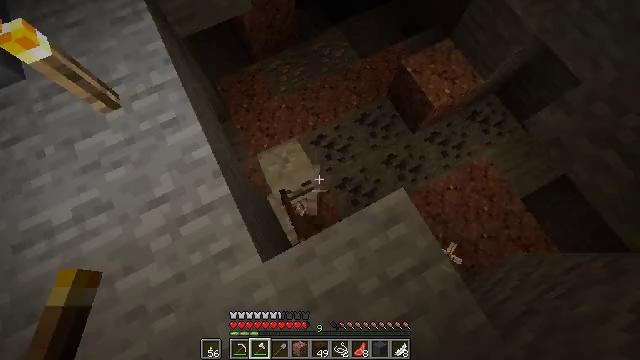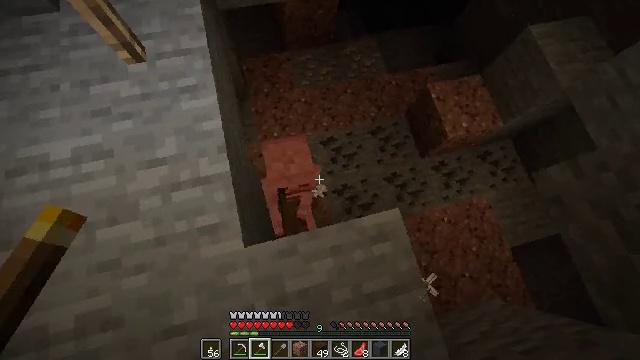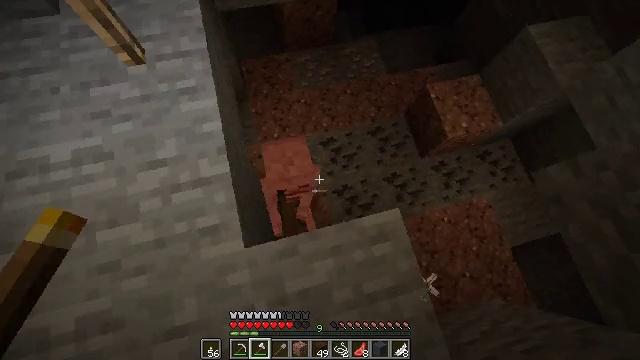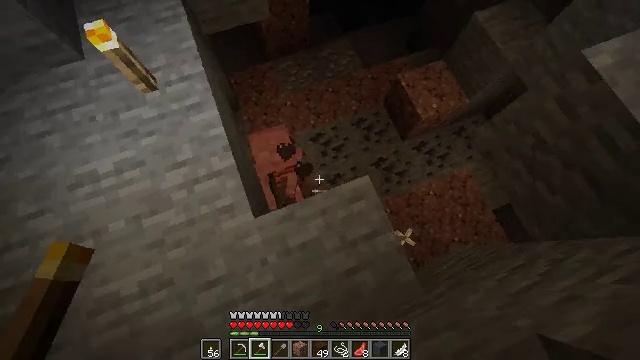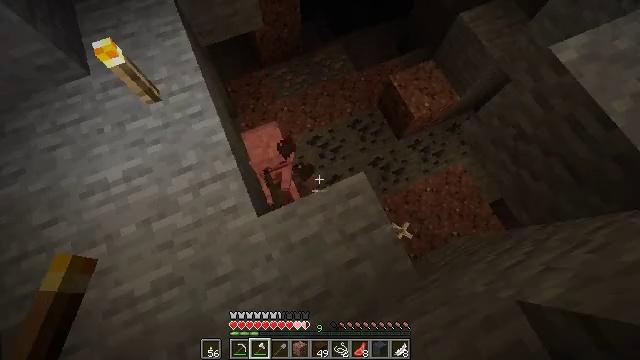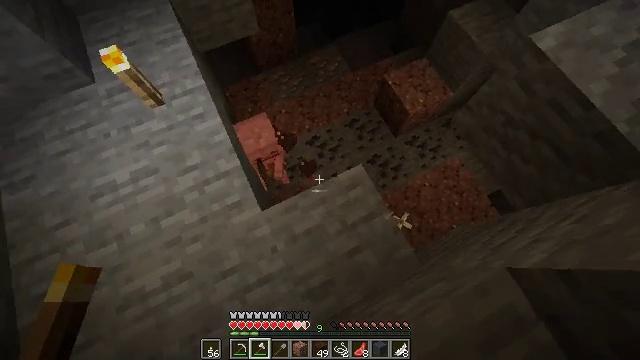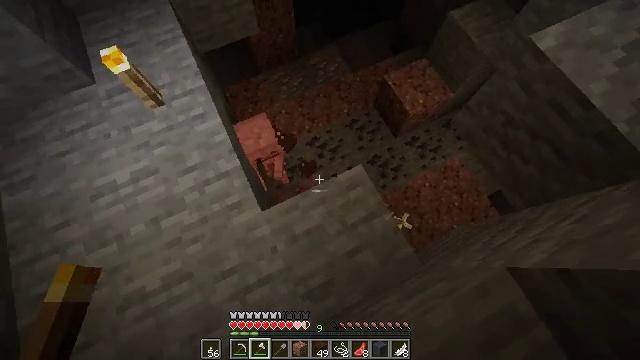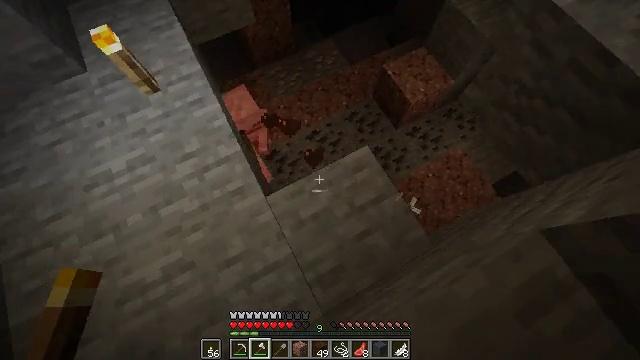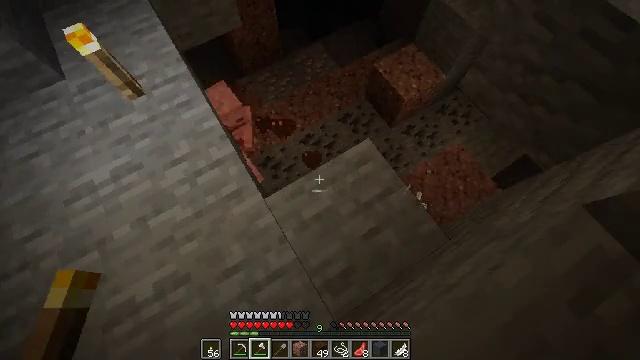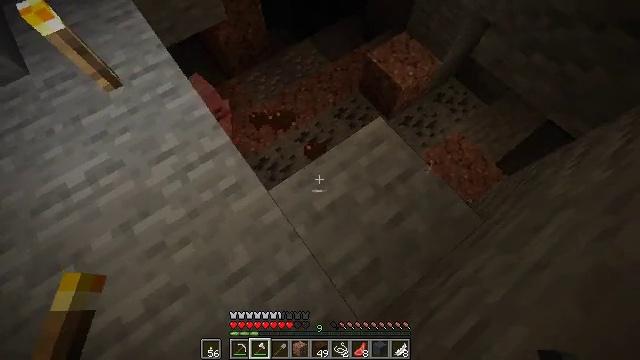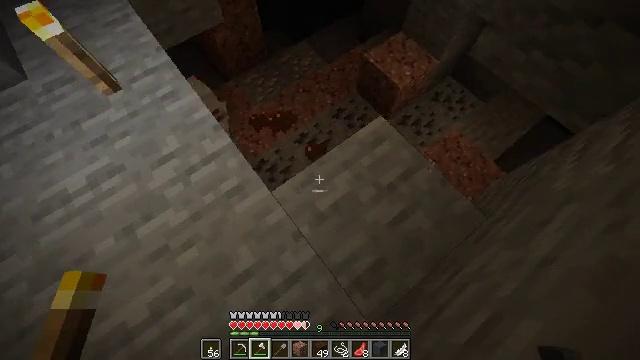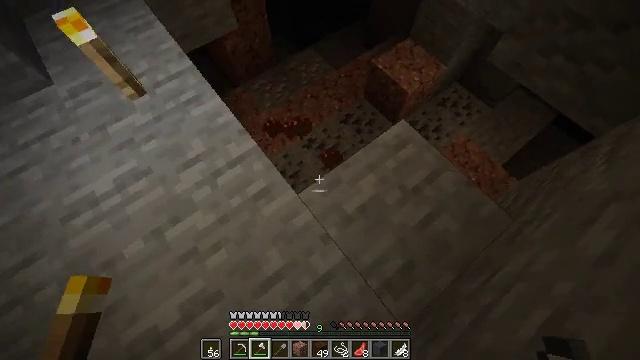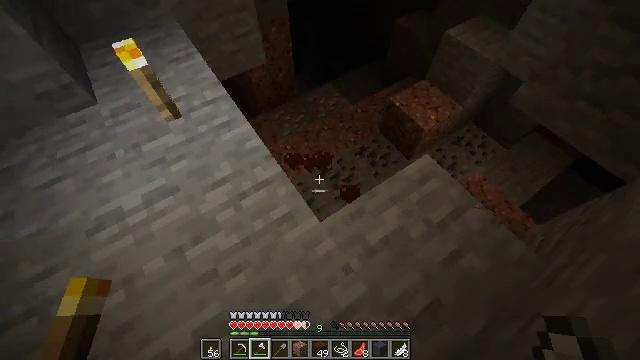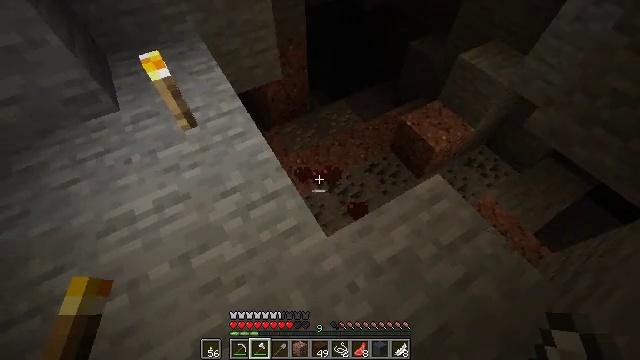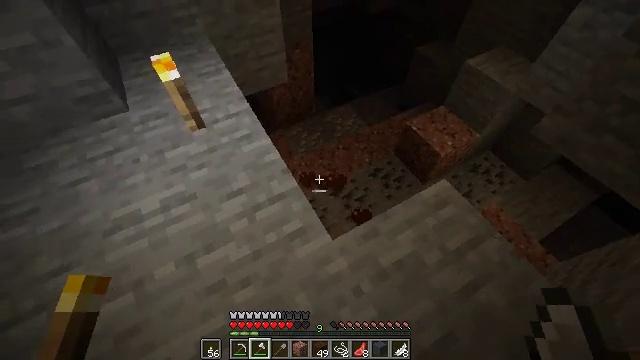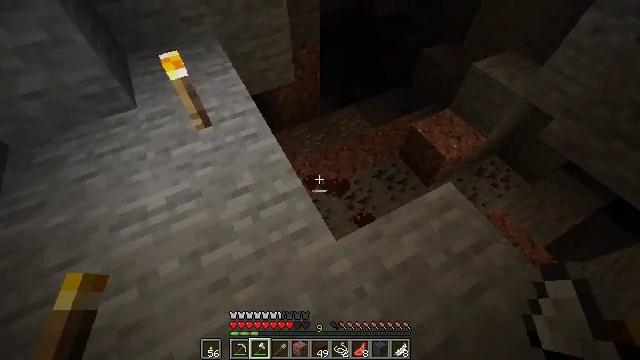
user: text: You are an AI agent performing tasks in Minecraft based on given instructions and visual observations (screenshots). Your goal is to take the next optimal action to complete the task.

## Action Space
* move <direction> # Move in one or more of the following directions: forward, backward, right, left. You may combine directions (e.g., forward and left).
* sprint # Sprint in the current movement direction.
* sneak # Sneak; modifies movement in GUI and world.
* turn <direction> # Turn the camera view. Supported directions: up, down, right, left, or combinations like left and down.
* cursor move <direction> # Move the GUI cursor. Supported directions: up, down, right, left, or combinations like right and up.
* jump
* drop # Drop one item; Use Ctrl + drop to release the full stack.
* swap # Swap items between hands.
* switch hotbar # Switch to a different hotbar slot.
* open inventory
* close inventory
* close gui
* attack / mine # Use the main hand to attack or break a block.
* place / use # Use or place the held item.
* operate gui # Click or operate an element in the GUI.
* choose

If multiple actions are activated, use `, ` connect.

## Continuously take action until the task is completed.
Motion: motion action
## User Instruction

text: Fight a skeleton.
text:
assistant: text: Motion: no_op
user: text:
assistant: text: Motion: no_op
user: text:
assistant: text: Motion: move left
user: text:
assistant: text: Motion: move left
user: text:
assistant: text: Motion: move left
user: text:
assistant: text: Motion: move left
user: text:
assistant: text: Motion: move left
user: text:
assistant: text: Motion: move left, turn right and up
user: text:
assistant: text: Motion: move left, turn right and up
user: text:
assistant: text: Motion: move left, turn right
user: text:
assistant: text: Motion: turn up
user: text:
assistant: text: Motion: turn left and up
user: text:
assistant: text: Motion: turn left and up
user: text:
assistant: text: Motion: turn left
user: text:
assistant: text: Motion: turn left
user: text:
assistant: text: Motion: turn left
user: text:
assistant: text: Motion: move left
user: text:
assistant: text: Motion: move left
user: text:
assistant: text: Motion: move left, turn right and up
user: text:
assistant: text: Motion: move left, turn right and up
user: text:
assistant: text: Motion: move left, turn right and up
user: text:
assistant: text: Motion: move left, turn right and up
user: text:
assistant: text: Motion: move left, turn right and up
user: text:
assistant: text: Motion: turn right
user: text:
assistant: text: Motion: no_op
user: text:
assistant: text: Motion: no_op
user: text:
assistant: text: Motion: no_op
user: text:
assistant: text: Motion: move right, turn down
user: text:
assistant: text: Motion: move right, turn down
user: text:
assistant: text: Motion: move right, turn left and down